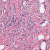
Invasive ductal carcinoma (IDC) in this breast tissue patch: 1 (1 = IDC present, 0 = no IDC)